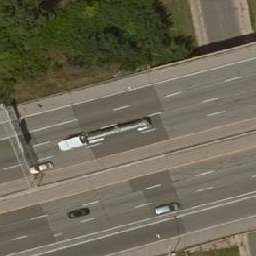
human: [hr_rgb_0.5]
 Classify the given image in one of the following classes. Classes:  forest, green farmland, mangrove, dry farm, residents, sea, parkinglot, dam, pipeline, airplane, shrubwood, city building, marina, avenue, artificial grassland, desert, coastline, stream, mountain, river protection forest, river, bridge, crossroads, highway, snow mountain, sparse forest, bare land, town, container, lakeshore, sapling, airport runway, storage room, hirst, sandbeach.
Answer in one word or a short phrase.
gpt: highway